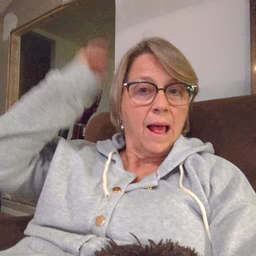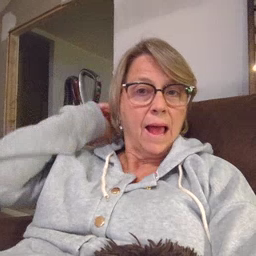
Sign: lion